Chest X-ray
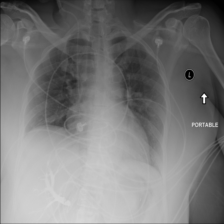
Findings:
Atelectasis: negative
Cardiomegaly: negative
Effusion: negative
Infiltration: negative
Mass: negative
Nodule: negative
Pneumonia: negative
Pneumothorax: negative
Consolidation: negative
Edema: negative
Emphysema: negative
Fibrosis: negative
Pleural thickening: negative
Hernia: negative